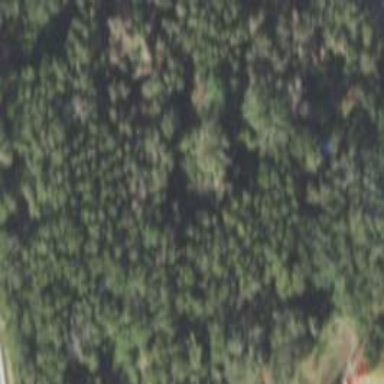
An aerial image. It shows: Mixed woodland with various types of leaves.